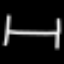
Label: bed